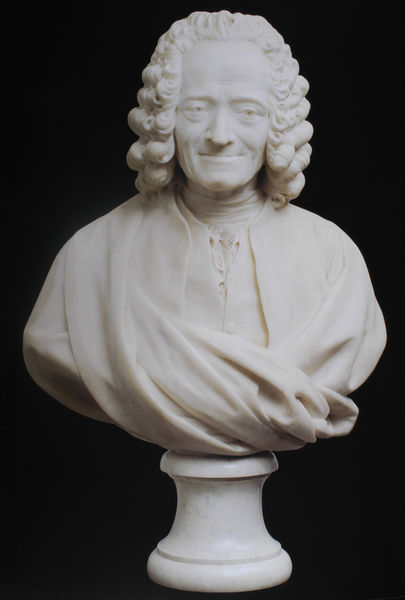
Titel: Voltaire
Künstler: Jean-Antoine Houdon
Standort: Berlin
Institution: Berlin-Brandenburgische Akademie der Wissenschaften, Archiv
Schlagwörter: kopf, mann, schatten, umhang, weiß, ausschnitt, haar, hell, licht, marmor, mund, nase, schwarz, stirn, blick, schal, tuch, alt, hemd, augen, falten, gesicht, kragen, sockel, stein, bildnis, hals, herr, portrait, porträt, auge, gewand, haare, mantel, stoff, musik, musiker, augenbrauen, england, frontal, kinn, knopf, lippen, locke, locken, rokoko, rund, skulptur, statue, perücke, lächeln, wangen, ansicht, ausdruck, grübchen, schmal, bouche, brauen, büste, face, foulard, halstuch, homme, nez, yeux, faltenwurf, plastik, podest, poliert, knöpfe, weste, stola, geschlossen, foto, fotografie, photographie, lachen, eng, offen, alter, antike, blanc, noir, schwarzweiß, kopie, grinsen, photo, runzeln, farbfoto, antik, drapé, konkav, konvex, goethe, cheveux, toge, mamor, franzose, pierre, vieillard, boutons, boucle, boucles, chemise, sourire, kalkstein, mark, sculpture, vieux, bartlos, voltaire, buste, visage, houdon, drap, pli, plis, marbre, perruque, regard, romain, weimar, peruque, front, anna amalia, lopf, maromr, deuscher, statut, clerge, religieux, joie, content, serein, fier, sourir, frisé, scupture, les lumières, pofest